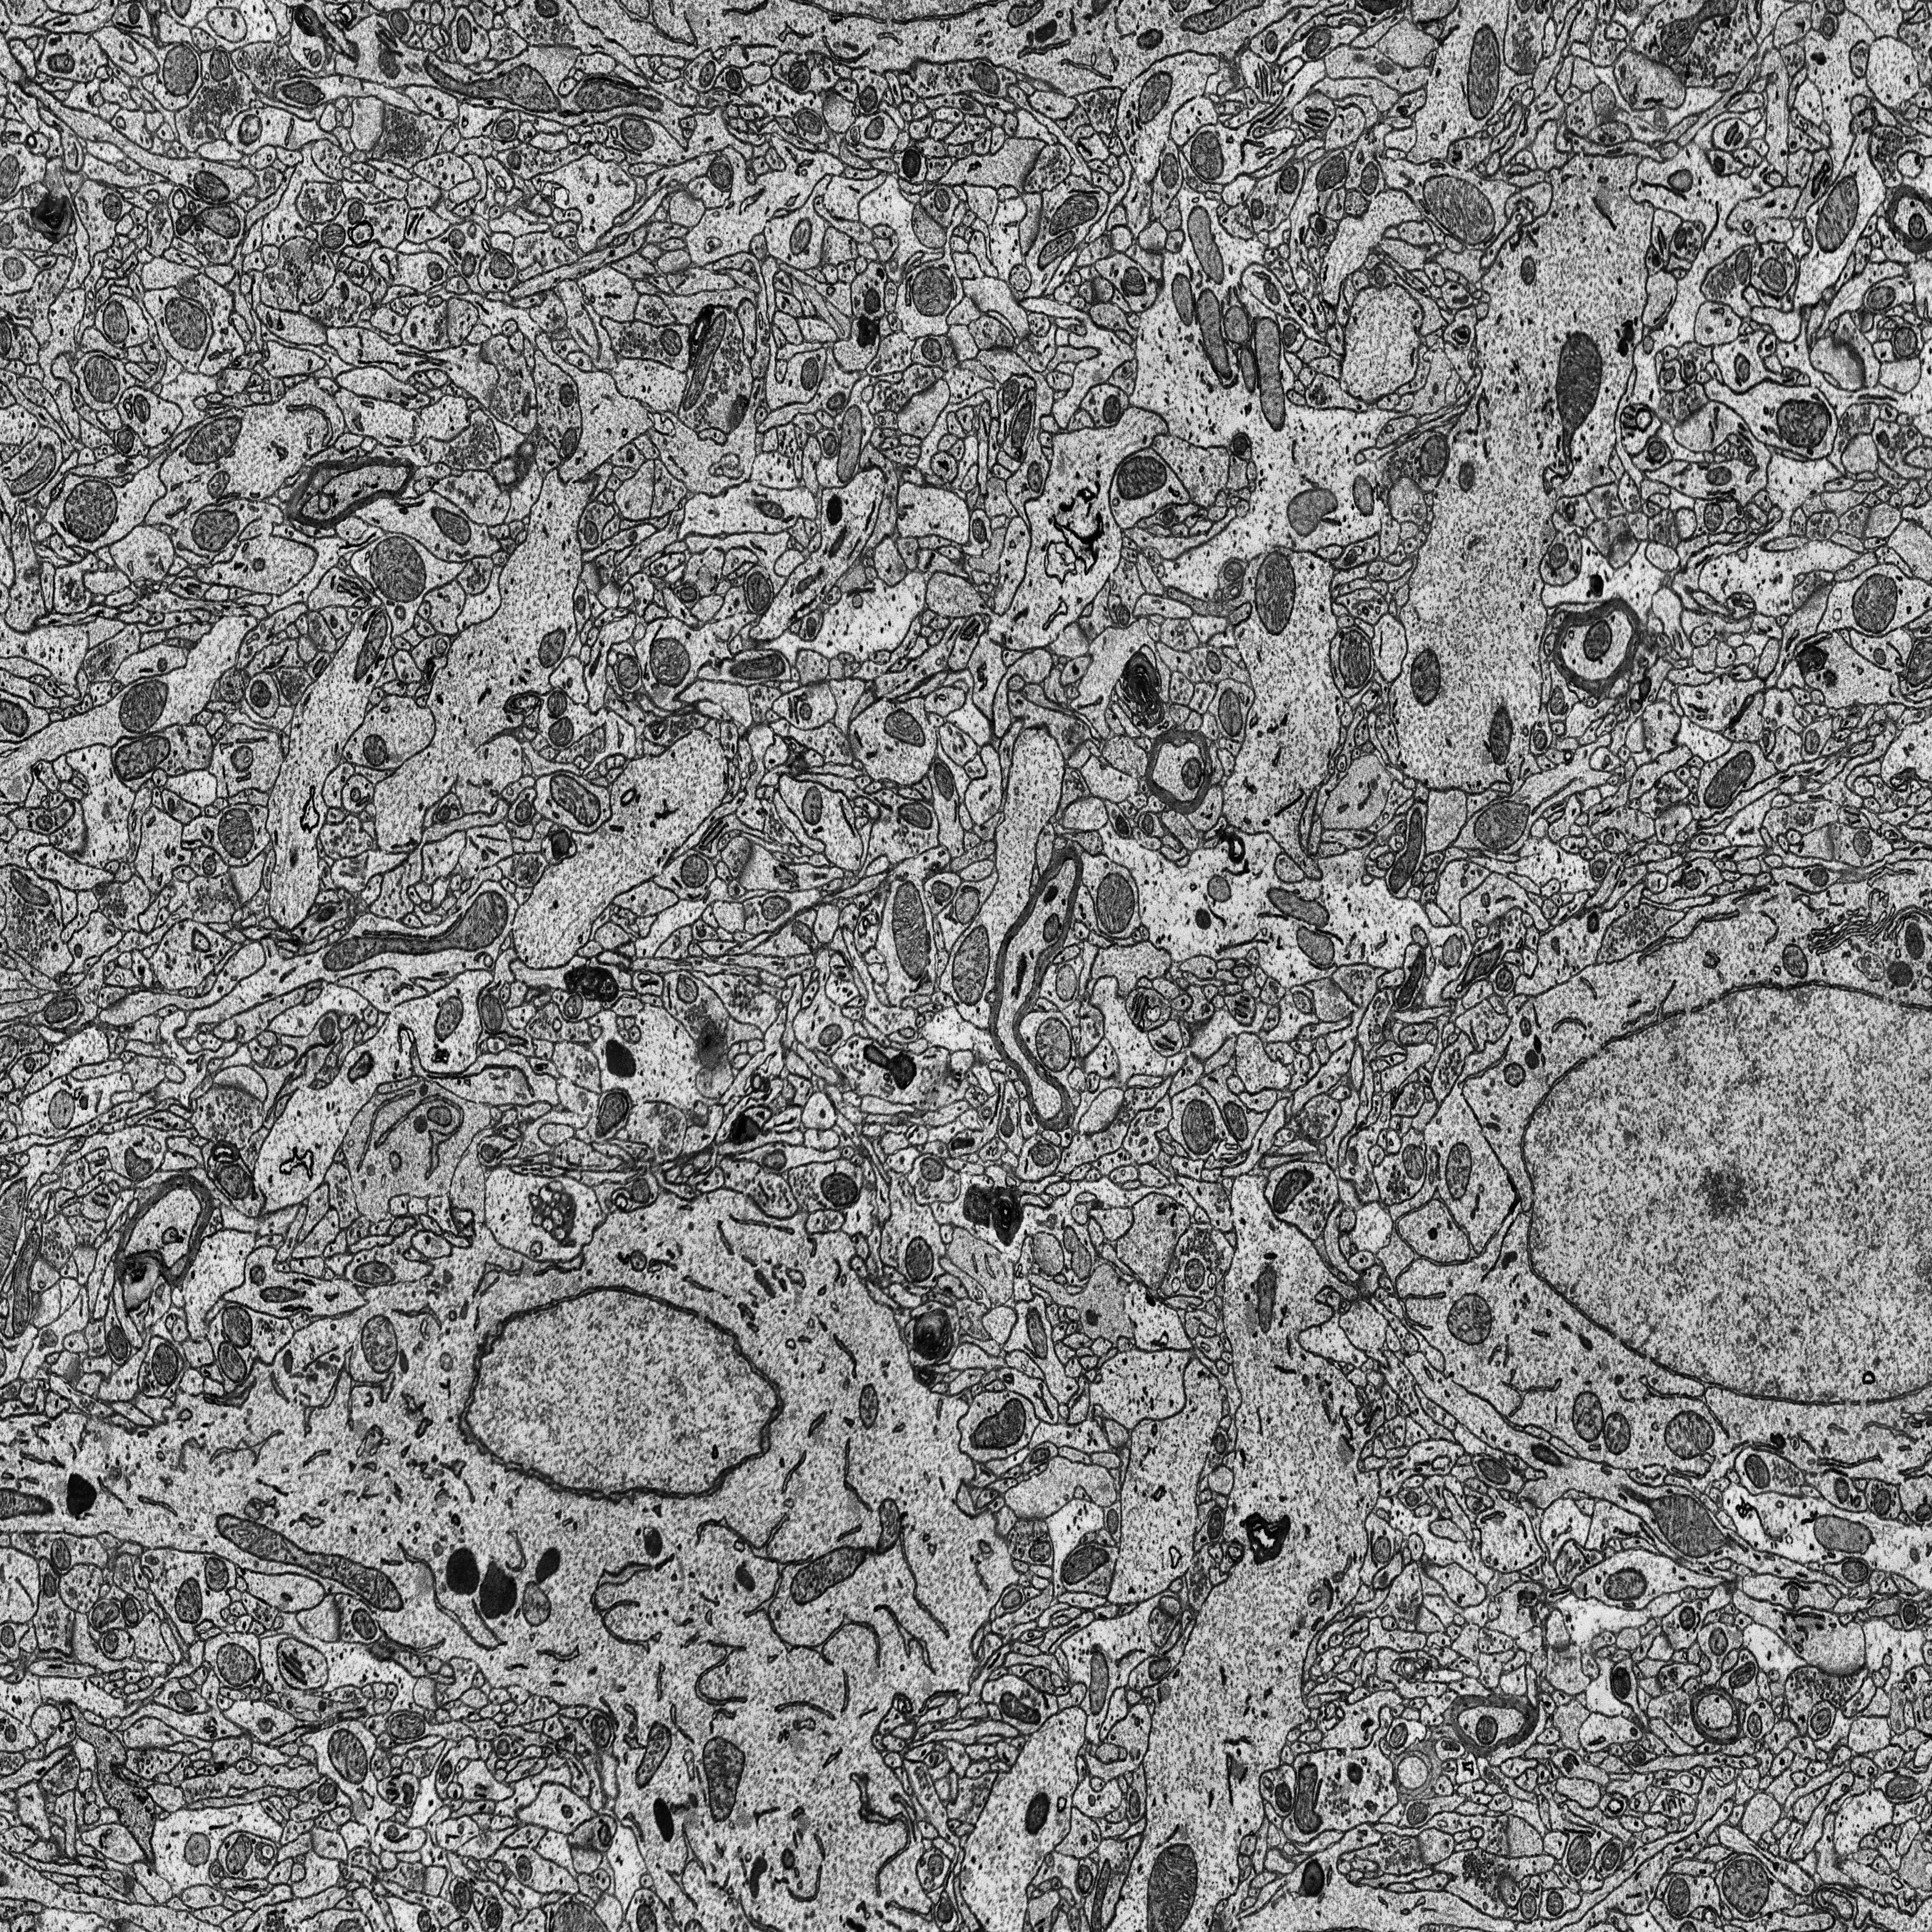
Electron microscopy slice of rat cortex tissue
Slice depth (z): 191
Mitochondria instances in slice: 390